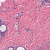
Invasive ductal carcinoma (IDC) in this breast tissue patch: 0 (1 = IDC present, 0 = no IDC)